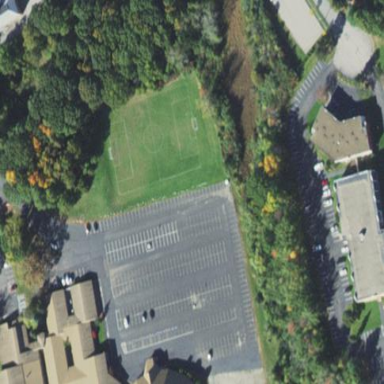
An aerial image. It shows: Soccer pitch for outdoor sports and leisure activities.